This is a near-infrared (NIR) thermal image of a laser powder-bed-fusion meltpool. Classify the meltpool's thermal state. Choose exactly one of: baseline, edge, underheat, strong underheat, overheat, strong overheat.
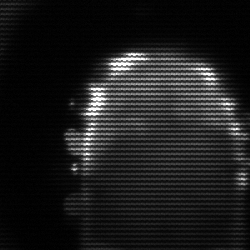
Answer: baseline